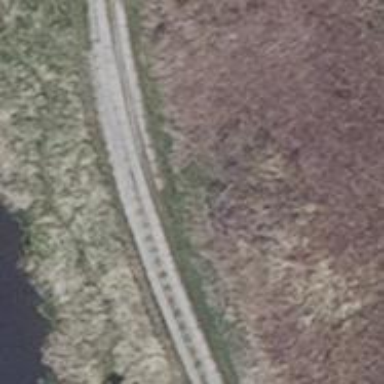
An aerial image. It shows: Track road with grade1 tracktype. The road has concrete lanes.